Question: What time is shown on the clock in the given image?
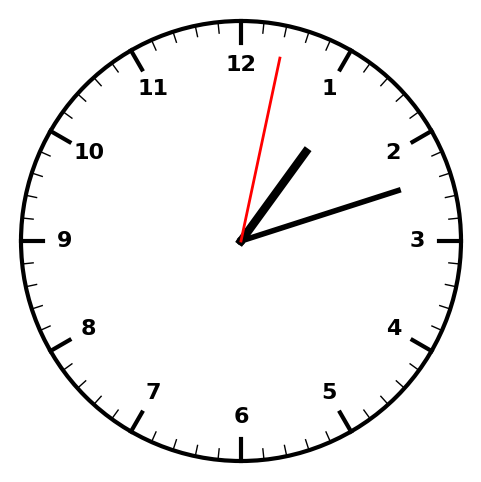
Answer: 01:12:02